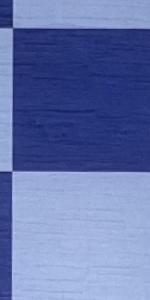
Label: Empty